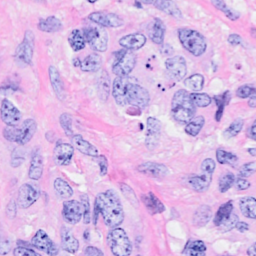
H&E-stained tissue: Breast